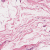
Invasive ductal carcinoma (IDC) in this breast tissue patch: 0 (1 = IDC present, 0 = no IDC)